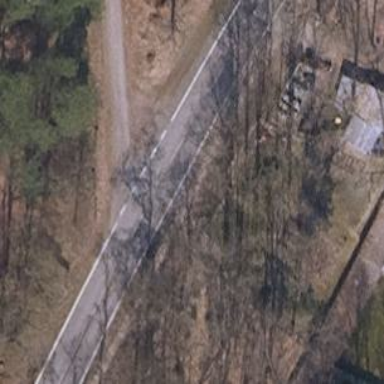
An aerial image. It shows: Secondary road with asphalt surface.